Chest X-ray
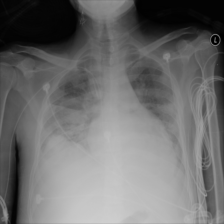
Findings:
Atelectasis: negative
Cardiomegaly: negative
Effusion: positive
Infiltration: negative
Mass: negative
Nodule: negative
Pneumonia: negative
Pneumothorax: negative
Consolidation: negative
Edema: negative
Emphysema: negative
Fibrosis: negative
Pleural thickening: negative
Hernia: negative